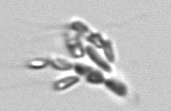
Label: Dinobryon